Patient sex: M
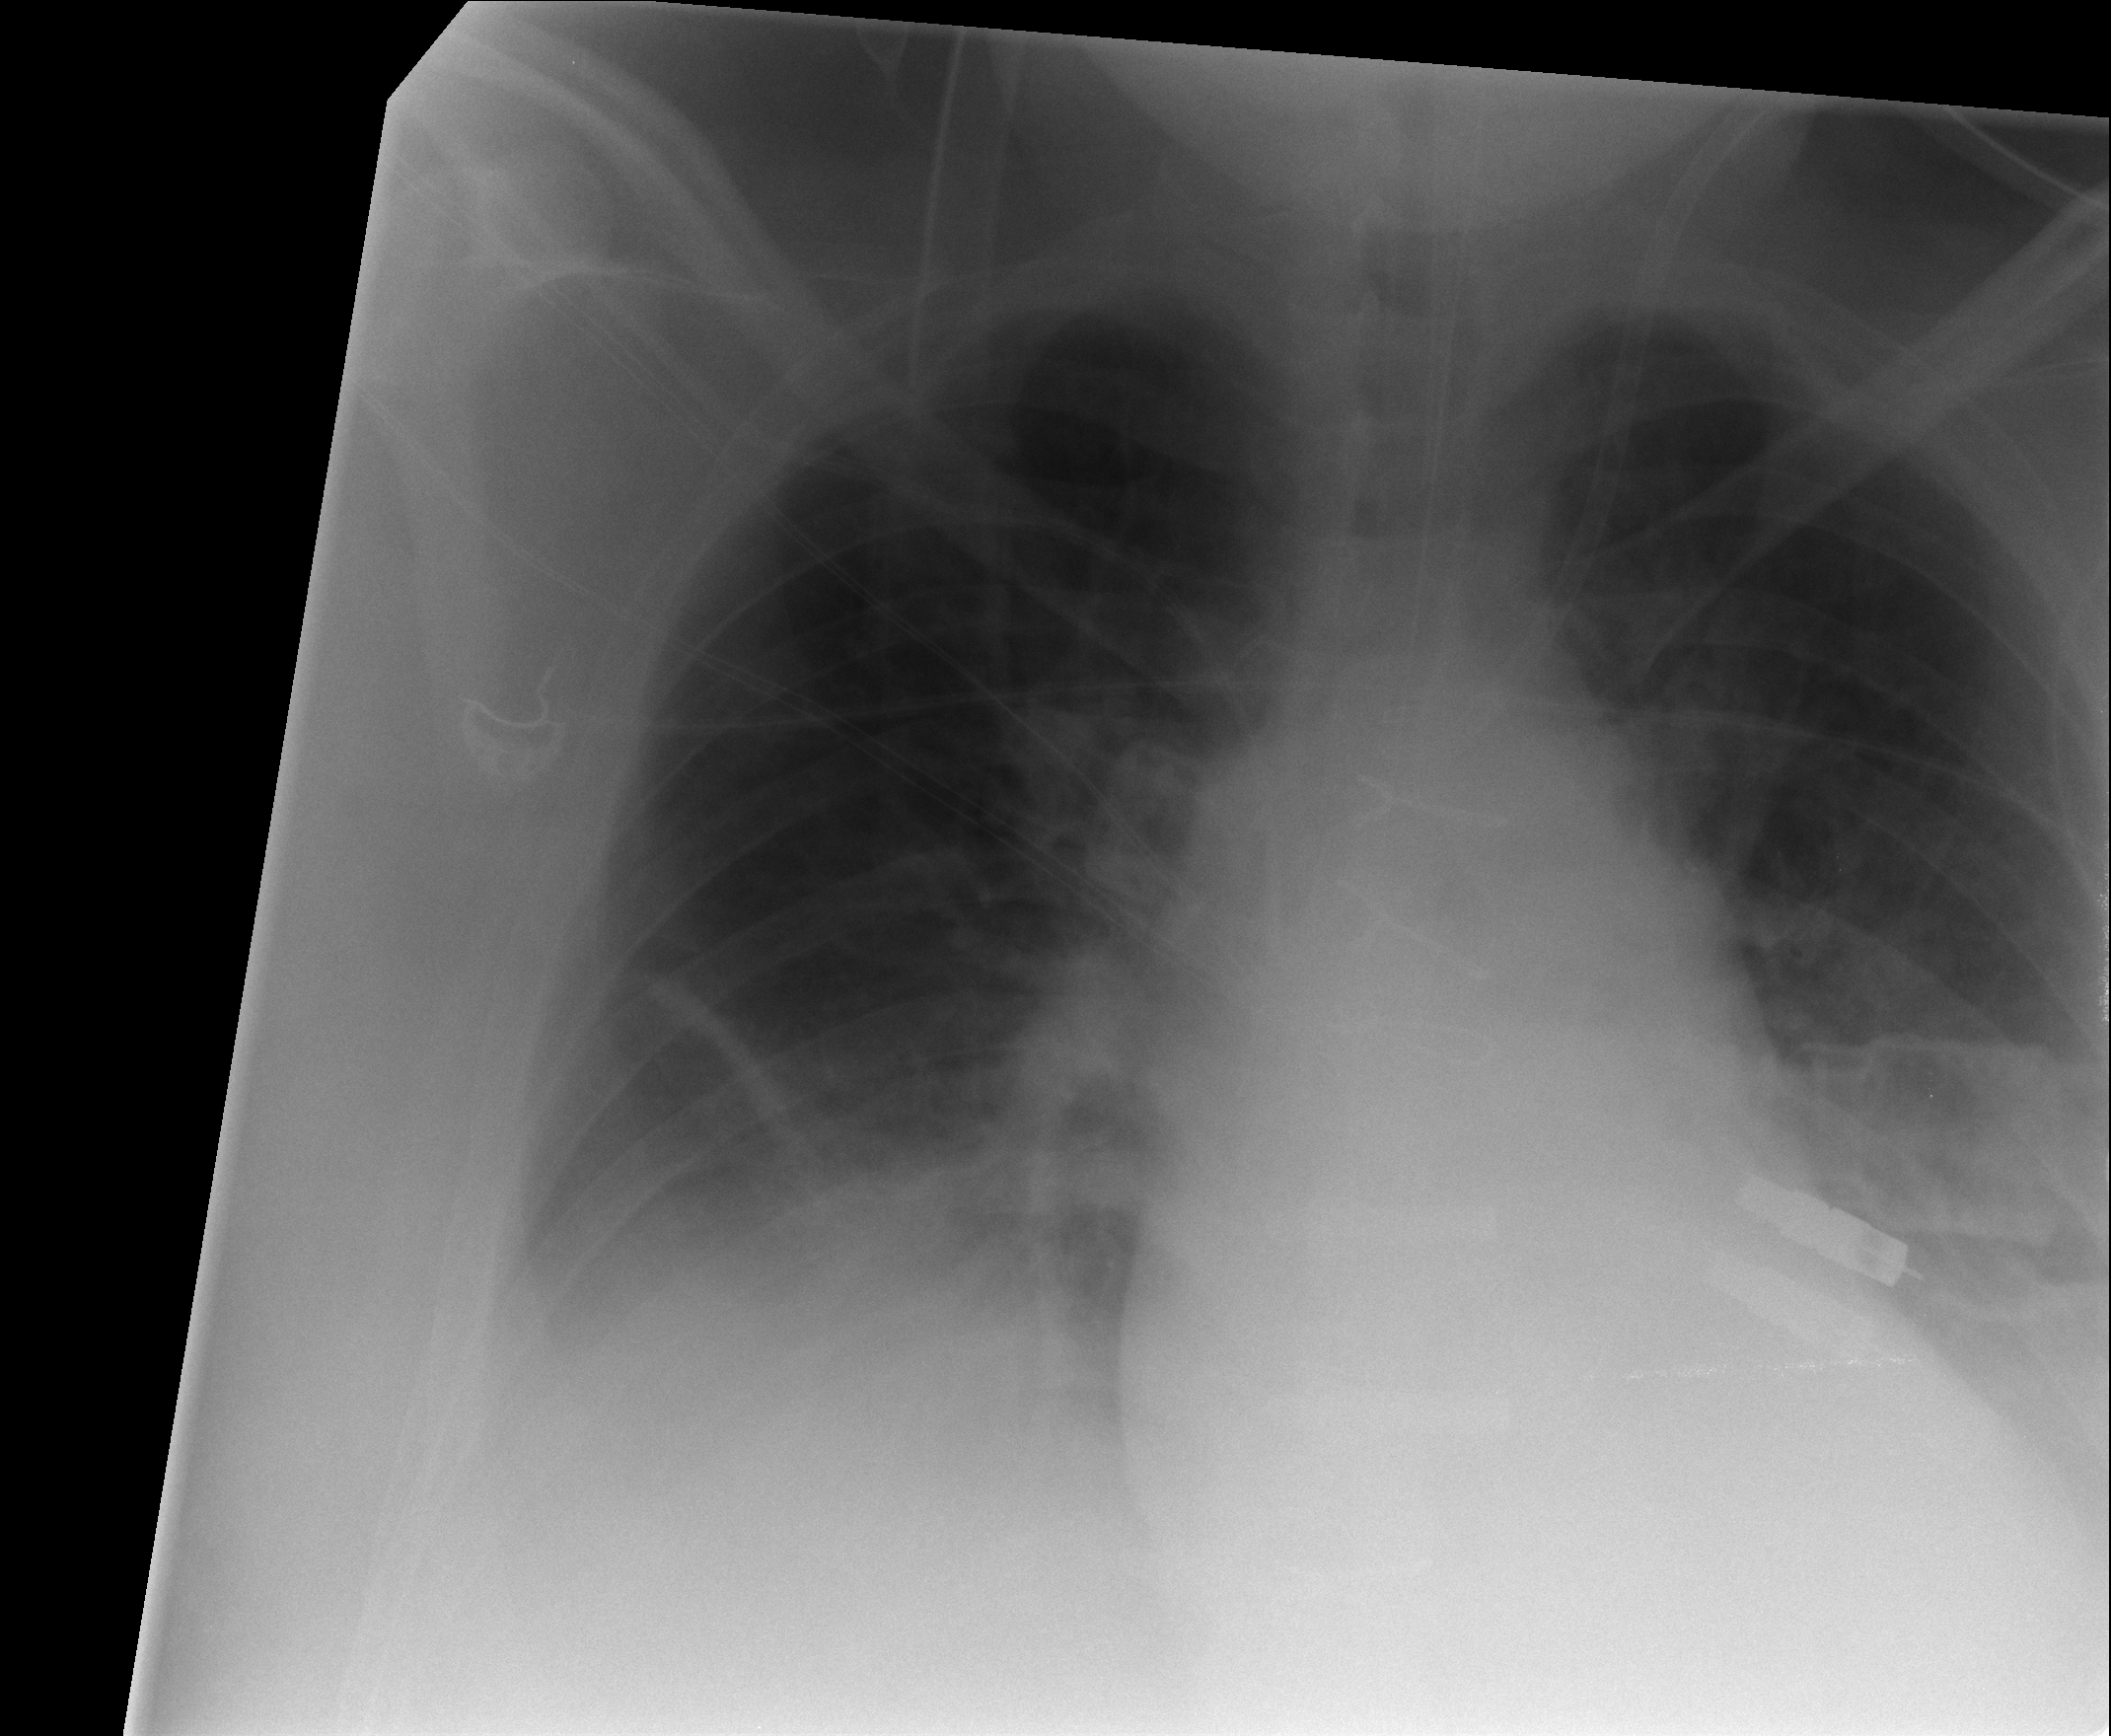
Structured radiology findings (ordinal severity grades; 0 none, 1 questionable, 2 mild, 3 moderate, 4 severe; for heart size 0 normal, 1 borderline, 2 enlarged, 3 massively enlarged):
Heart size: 1
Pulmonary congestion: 0
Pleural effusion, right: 1
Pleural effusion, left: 2
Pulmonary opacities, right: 0
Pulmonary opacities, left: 0
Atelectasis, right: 2
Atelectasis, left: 2